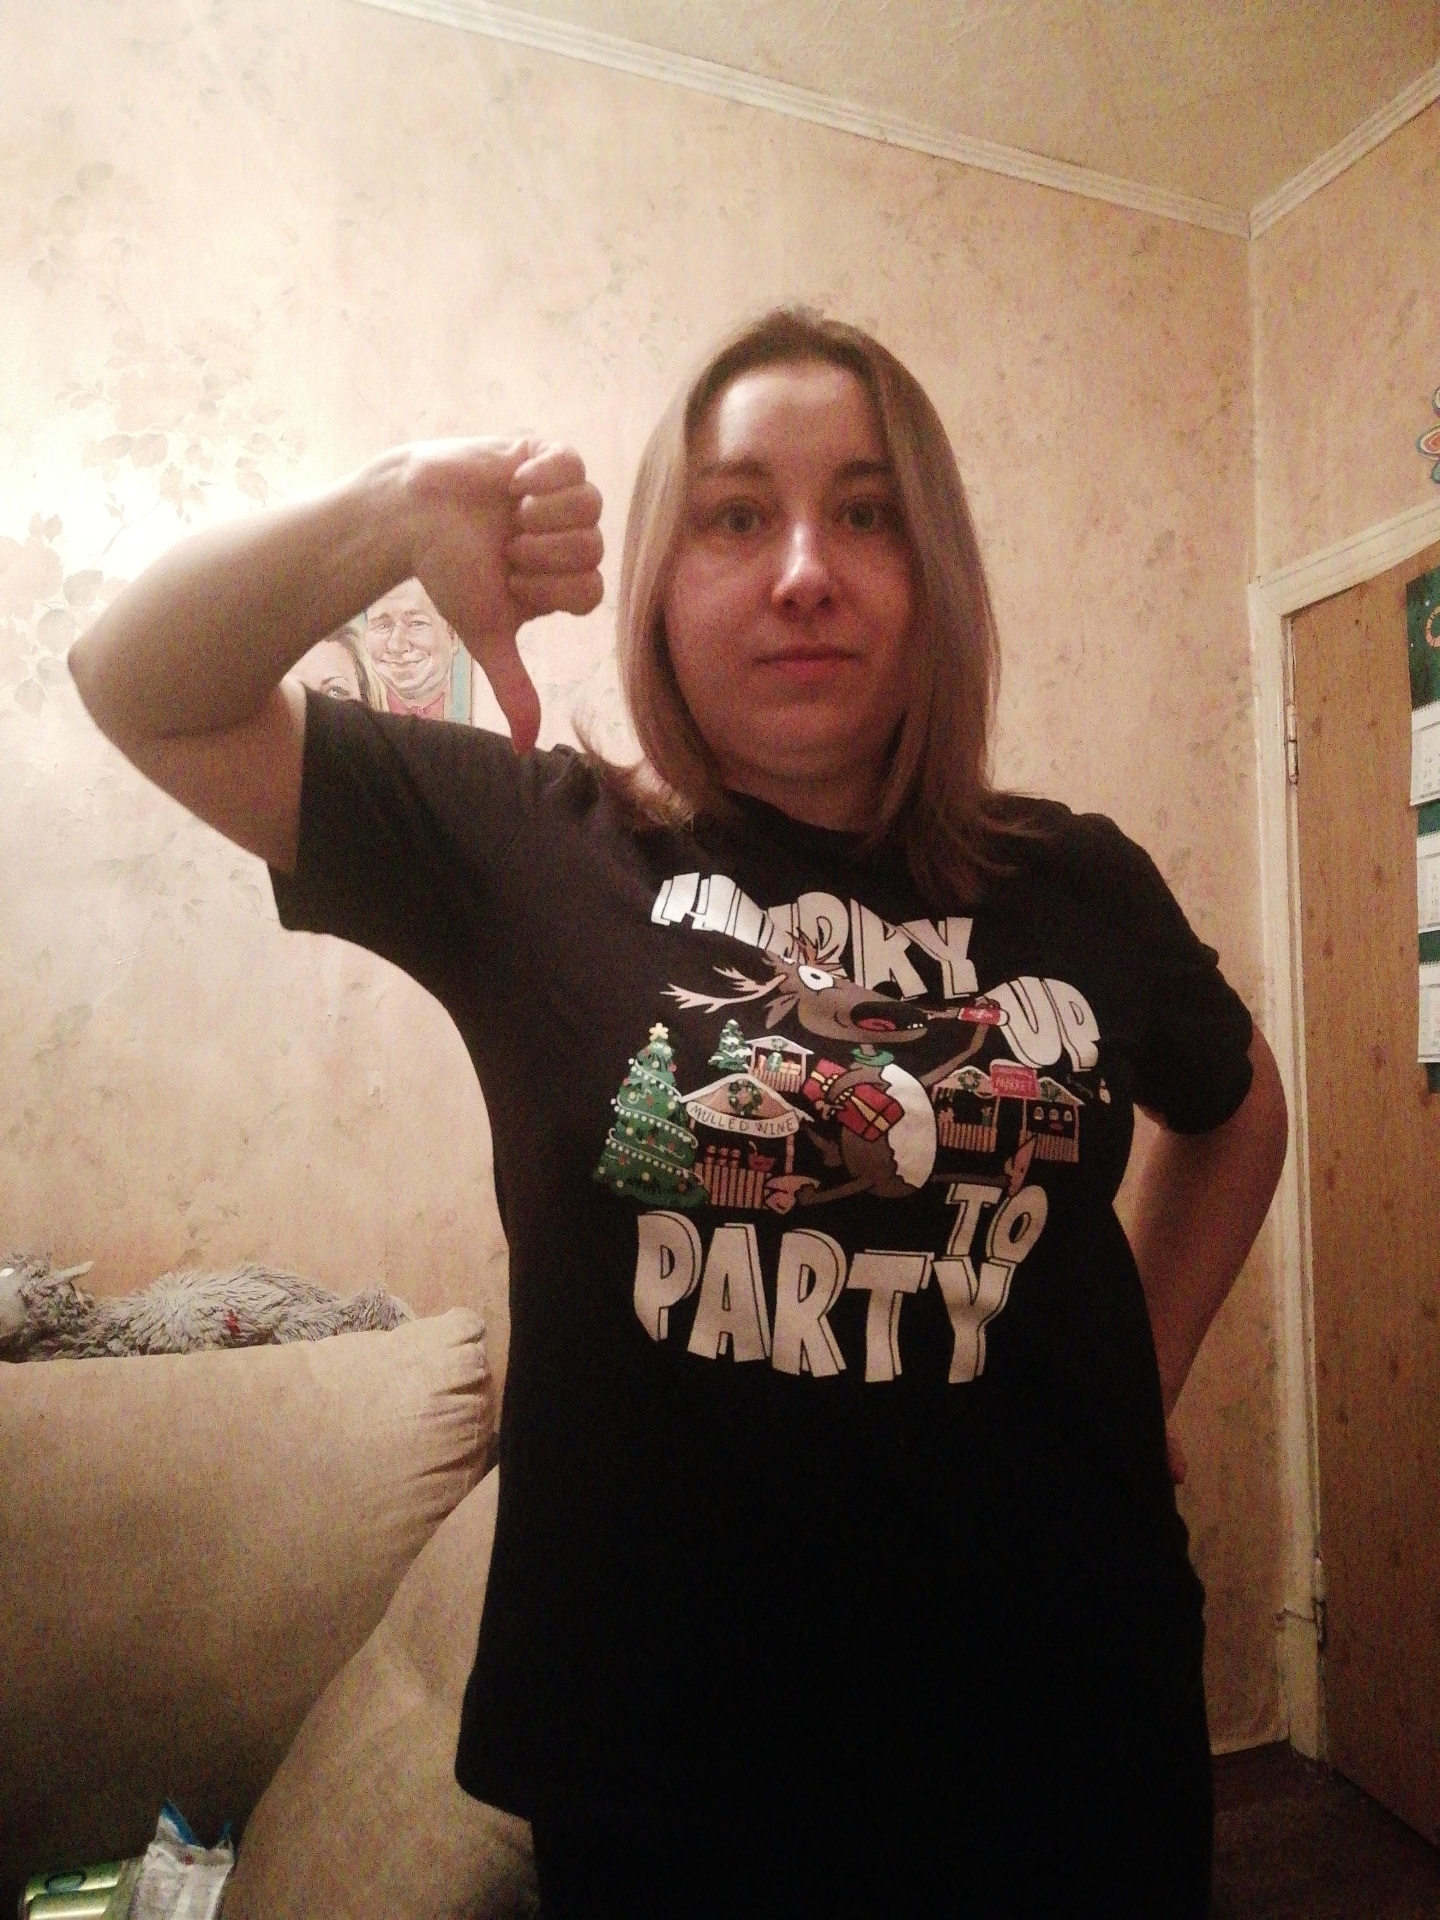
Label: noise